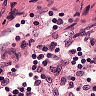
Metastatic tissue present: no